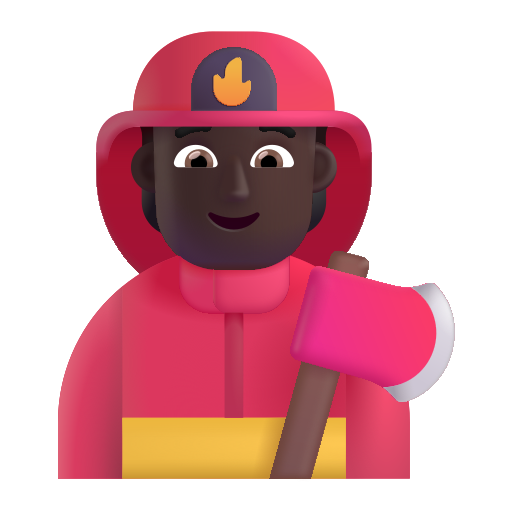
firefighter color dark